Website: macys
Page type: billing-address
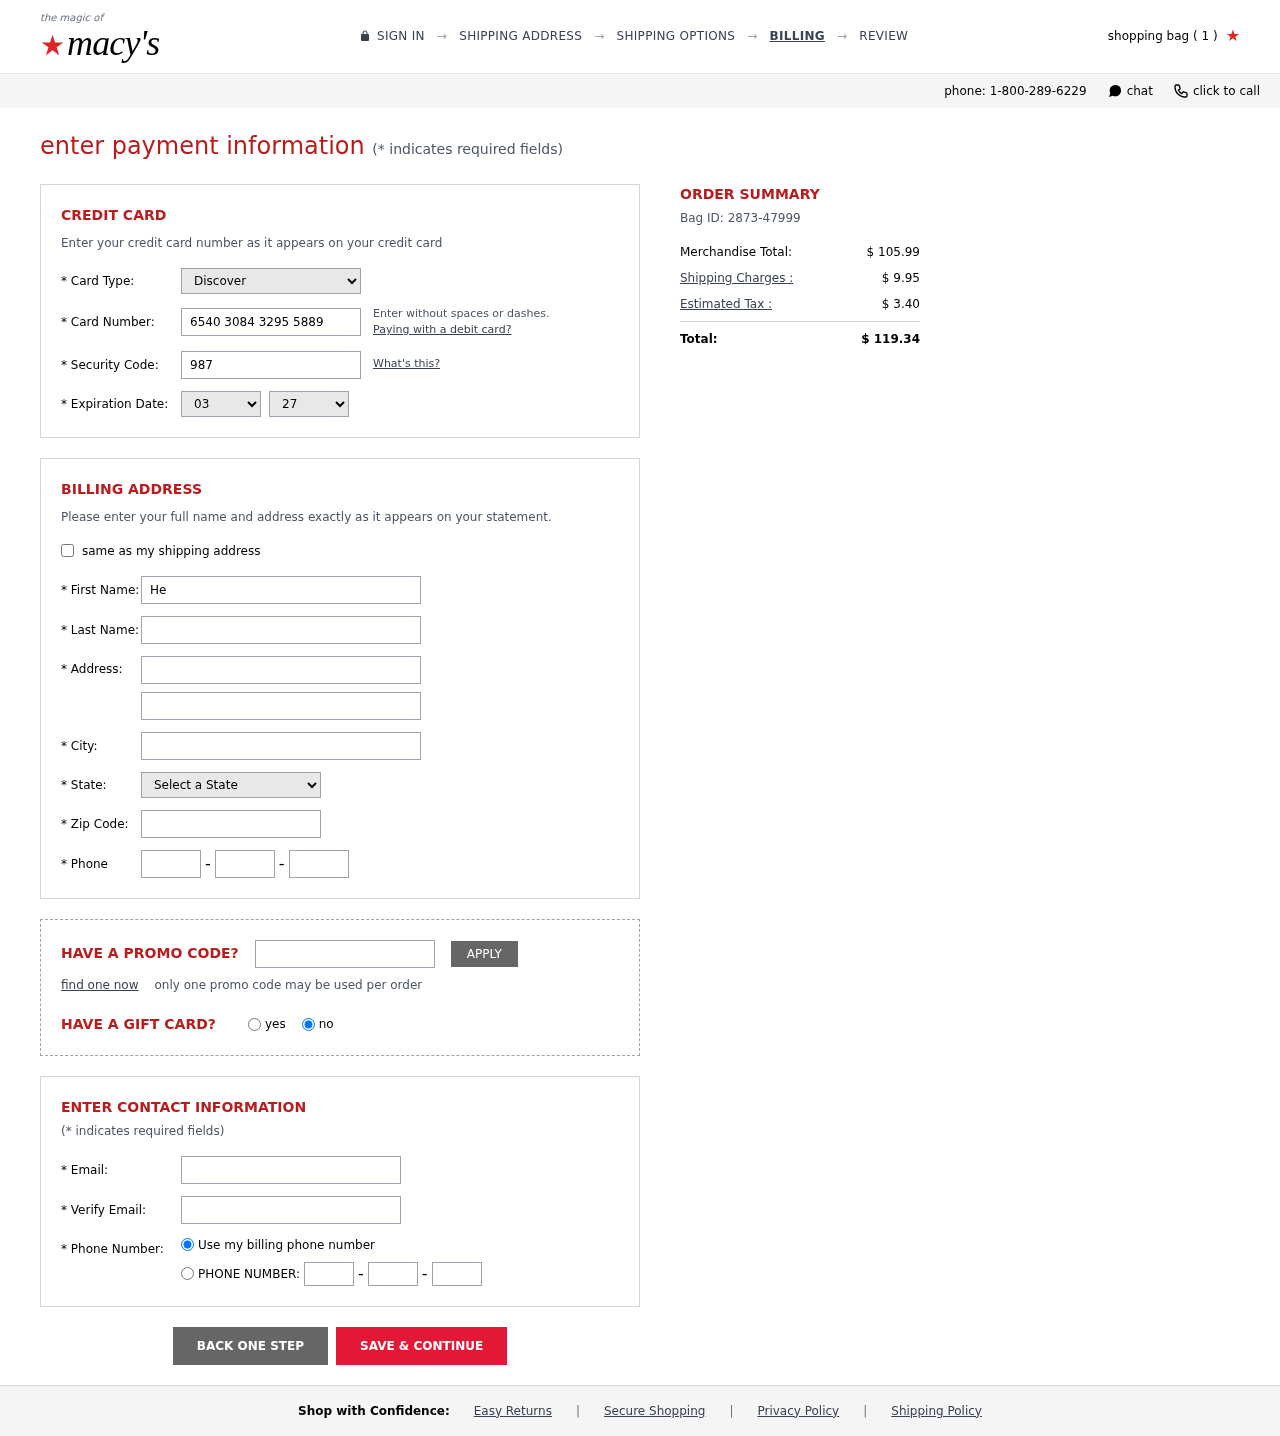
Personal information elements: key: PII_CARD_CVV
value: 987
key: PII_CARD_EXPIRY_MONTH
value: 03
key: PII_CARD_EXPIRY_YEAR
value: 27
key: PII_CARD_NUMBER
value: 6540 3084 3295 5889
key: PII_CARD_TYPE
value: Discover
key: PII_CITY
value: North Thomasmouth
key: PII_EMAIL
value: heather.harris@hotmail.com
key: PII_FIRSTNAME
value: Heather
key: PII_LASTNAME
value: Harris
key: PII_PHONE_AREA
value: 862
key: PII_PHONE_PREFIX
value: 649
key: PII_PHONE_SUFFIX
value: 0049
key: PII_POSTCODE
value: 43969
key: PII_STATE_ABBR
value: WI
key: PII_STREET
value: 5029 Stephens Lakes
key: PII_STREET2
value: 1494 Henderson Prairie Apt. 500
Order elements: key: ORDER_NUM_ITEMS
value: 1
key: ORDER_ID
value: Bag ID: 2873-47999
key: ORDER_SUBTOTAL
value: $ 105.99
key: ORDER_SHIPPING_COST
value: $ 9.95
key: ORDER_TAX
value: $ 3.40
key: ORDER_TOTAL
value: $ 119.34